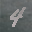
Label: 4